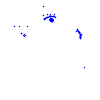
Particle: kaon